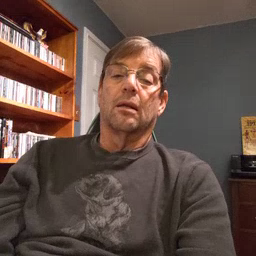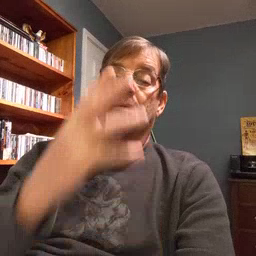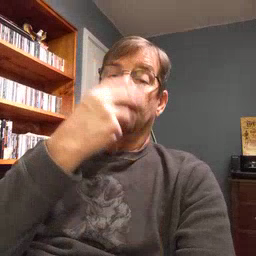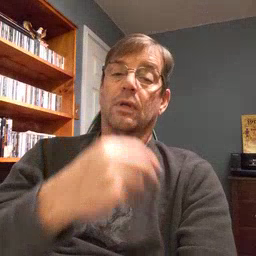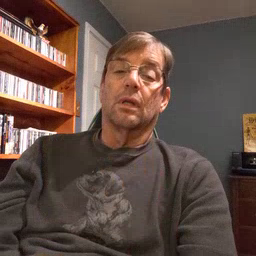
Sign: pretty